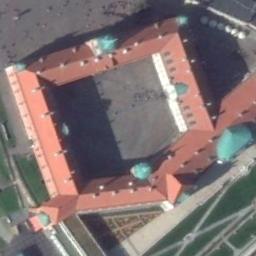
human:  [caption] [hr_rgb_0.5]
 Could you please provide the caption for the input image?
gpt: There are several meadows beside the palace .

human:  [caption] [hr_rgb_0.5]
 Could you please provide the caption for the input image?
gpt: The orange palace has some green towers and a courtyard .

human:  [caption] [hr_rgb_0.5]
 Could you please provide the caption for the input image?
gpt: The palace is on the open place next to the grass .

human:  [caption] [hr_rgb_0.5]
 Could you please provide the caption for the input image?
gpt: There are some golden signs in this palace .

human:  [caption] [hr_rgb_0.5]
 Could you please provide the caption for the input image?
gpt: There are some green lawns beside the orange palace .